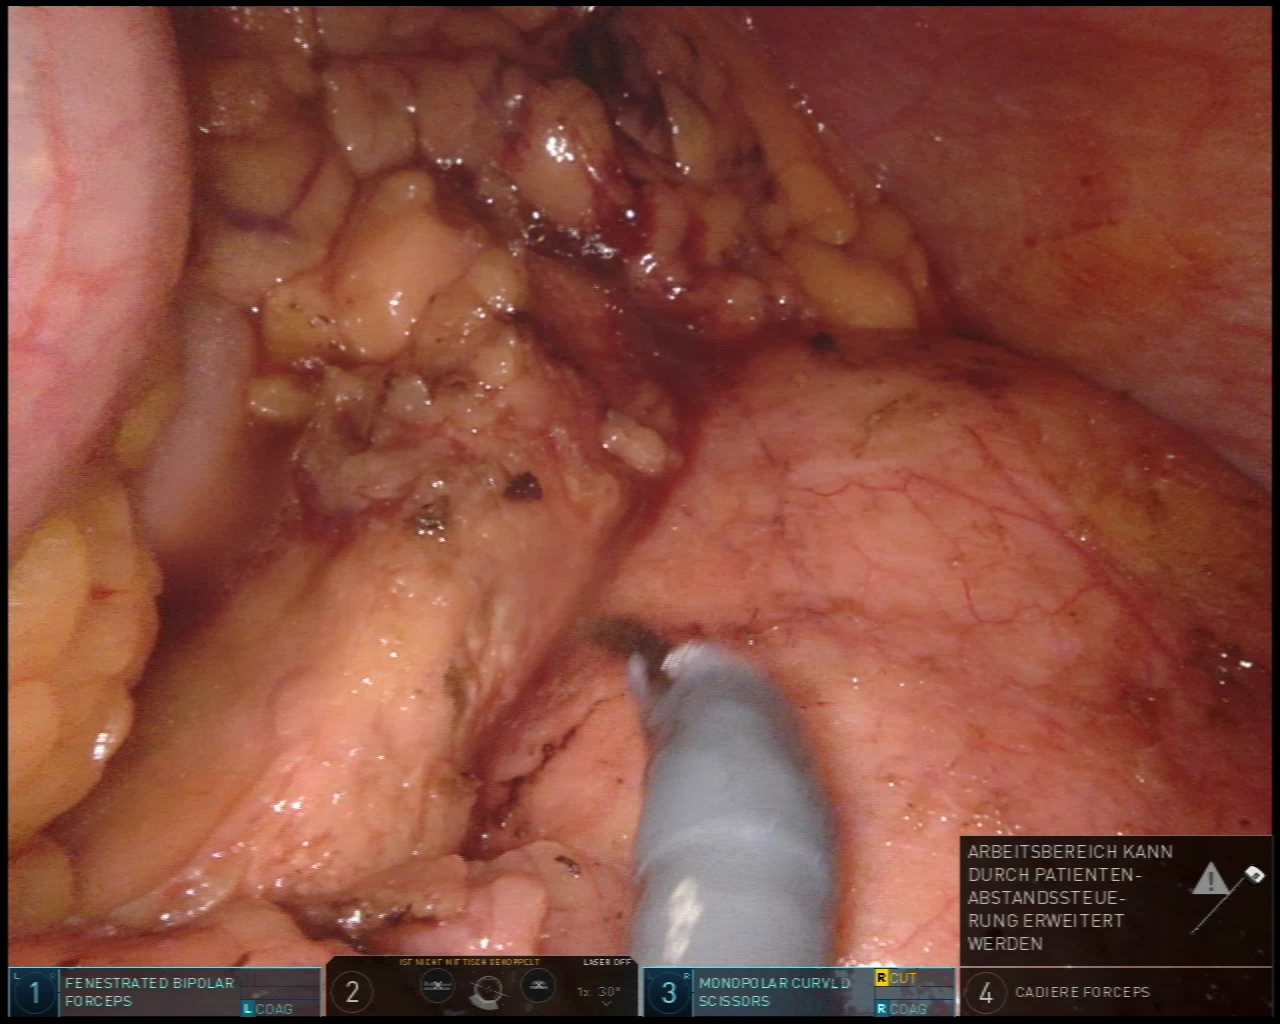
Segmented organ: stomach
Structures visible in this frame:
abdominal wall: yes
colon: yes
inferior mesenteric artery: no
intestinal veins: no
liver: no
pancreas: yes
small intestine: no
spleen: no
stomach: yes
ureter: no
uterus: no
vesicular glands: no